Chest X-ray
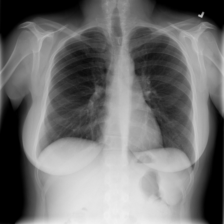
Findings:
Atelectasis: negative
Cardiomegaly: negative
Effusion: negative
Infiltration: positive
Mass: negative
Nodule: negative
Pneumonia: negative
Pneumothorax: negative
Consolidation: negative
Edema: negative
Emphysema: negative
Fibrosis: negative
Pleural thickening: negative
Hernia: negative